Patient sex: M
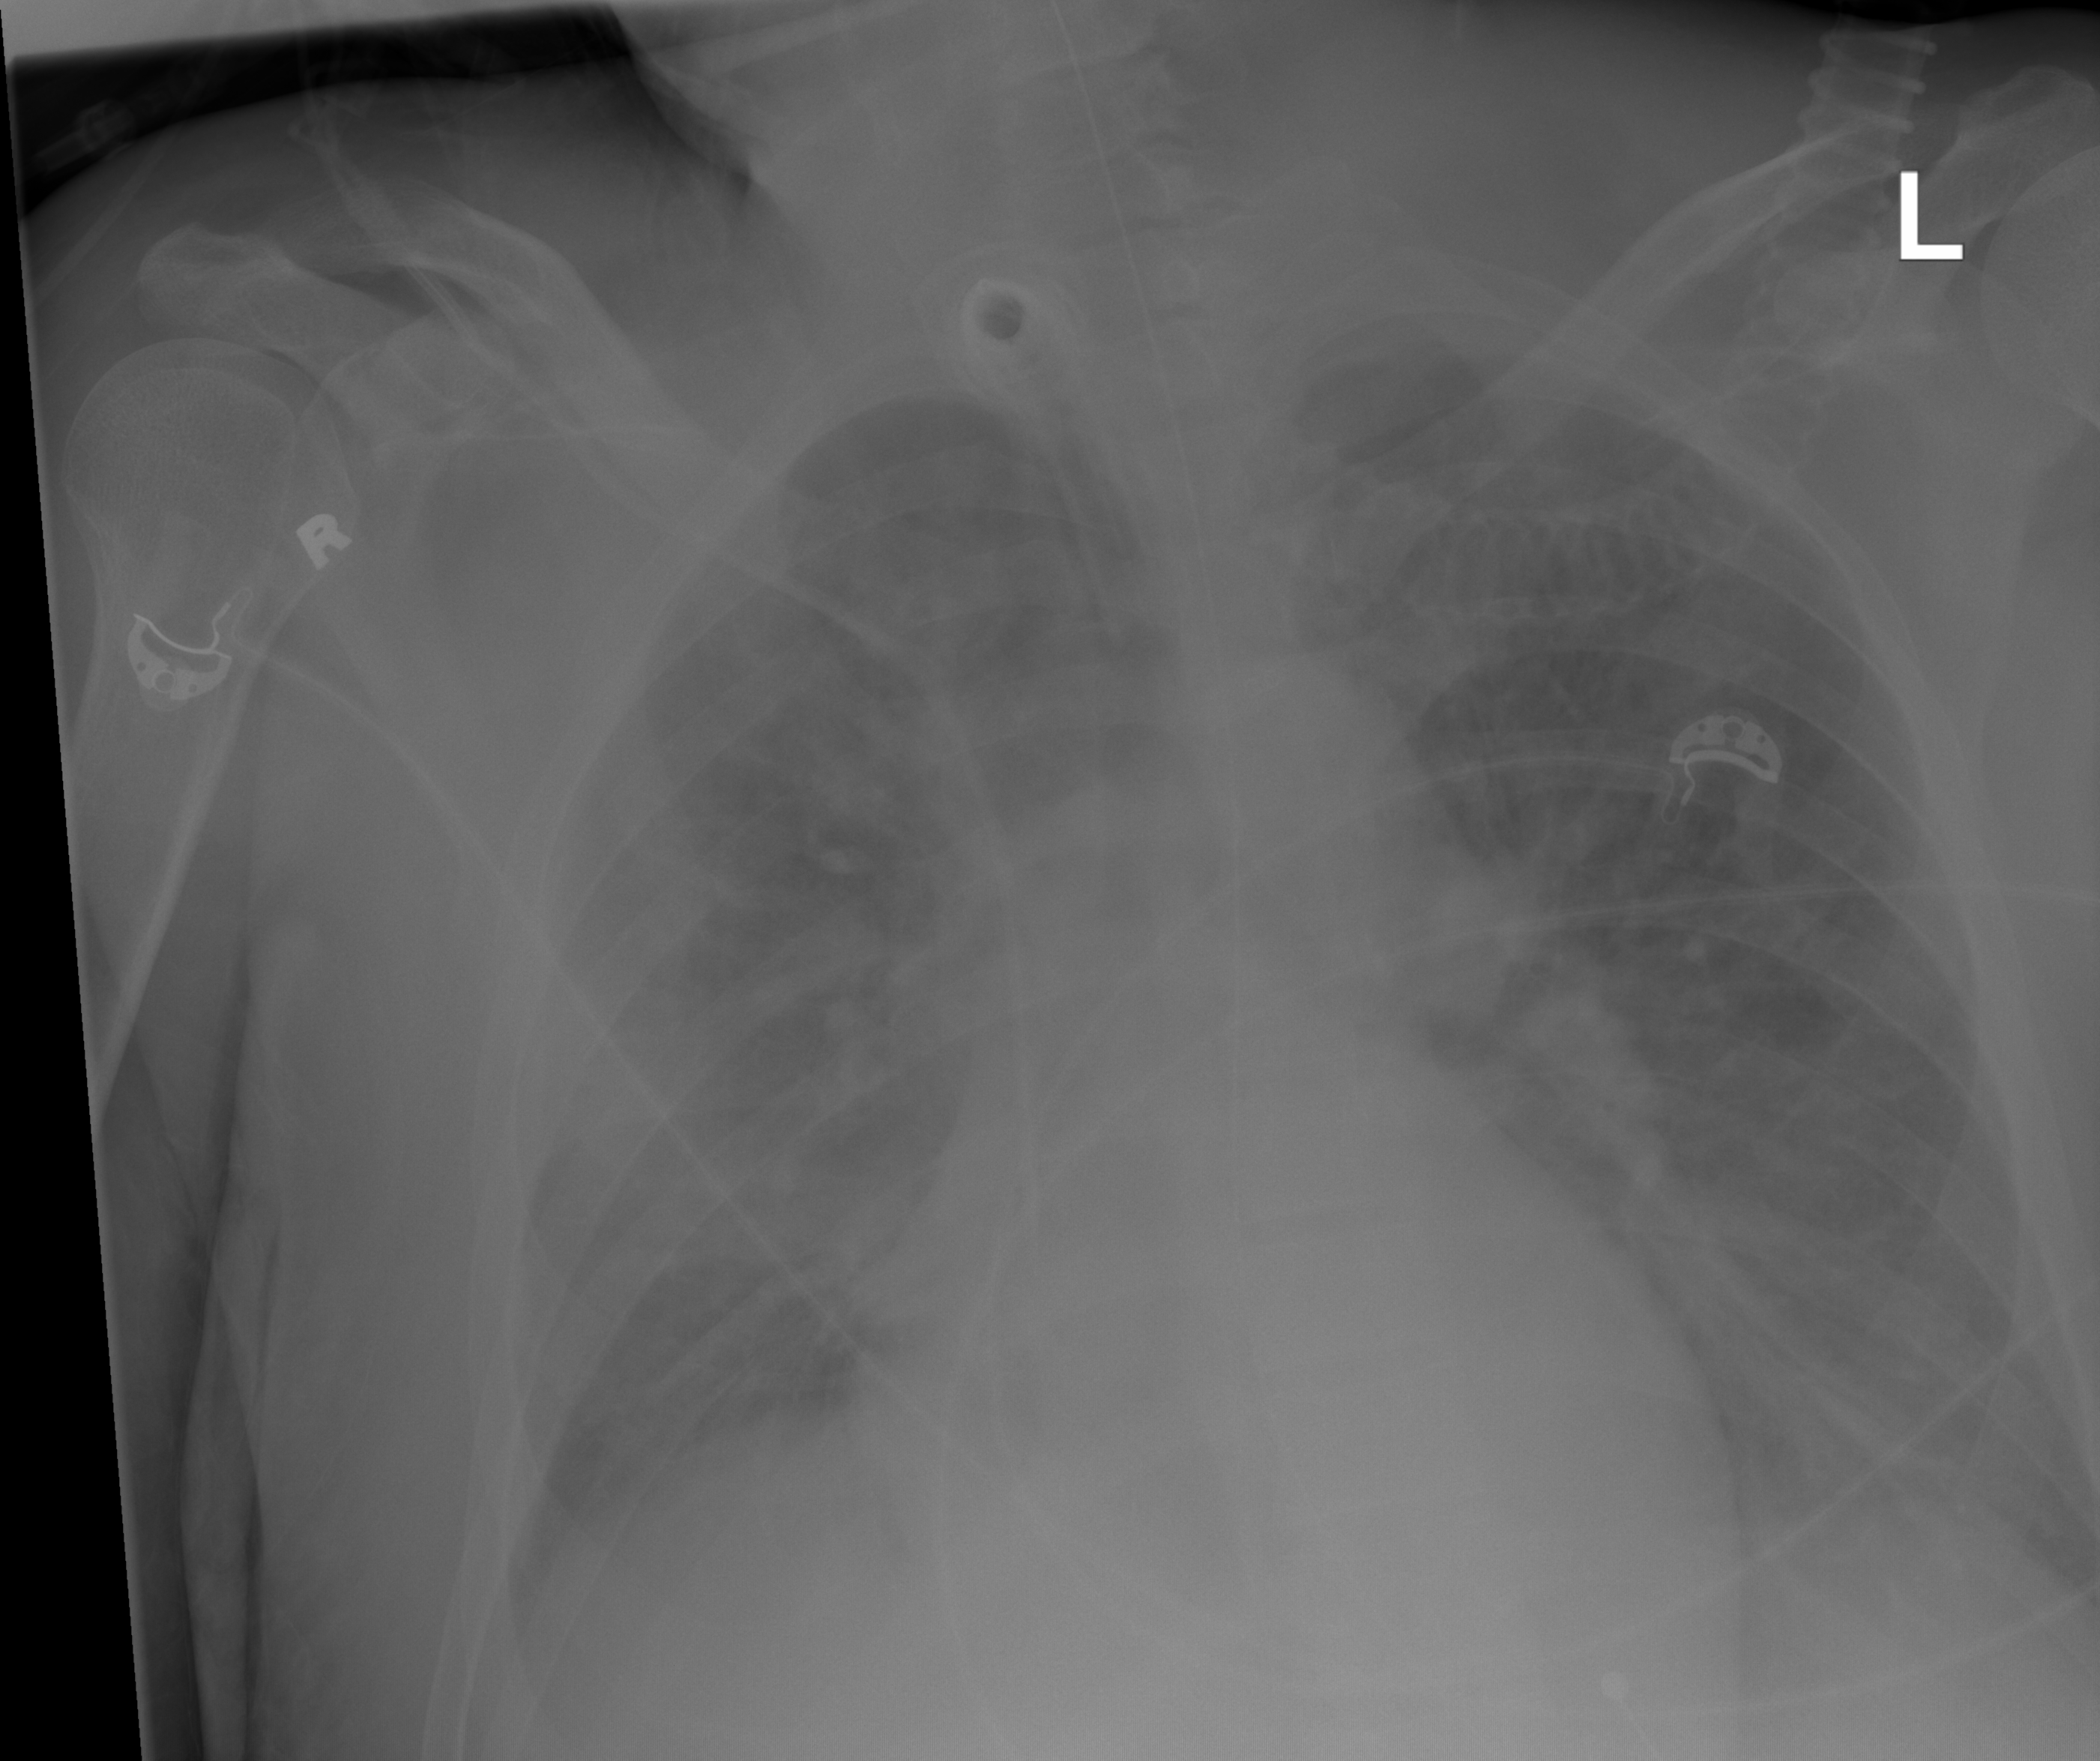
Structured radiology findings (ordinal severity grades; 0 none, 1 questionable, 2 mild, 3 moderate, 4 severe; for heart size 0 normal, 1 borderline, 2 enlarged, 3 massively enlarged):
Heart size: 0
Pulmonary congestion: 1
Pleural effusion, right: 2
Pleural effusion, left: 0
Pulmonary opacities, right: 3
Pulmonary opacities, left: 0
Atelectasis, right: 2
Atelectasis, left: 0